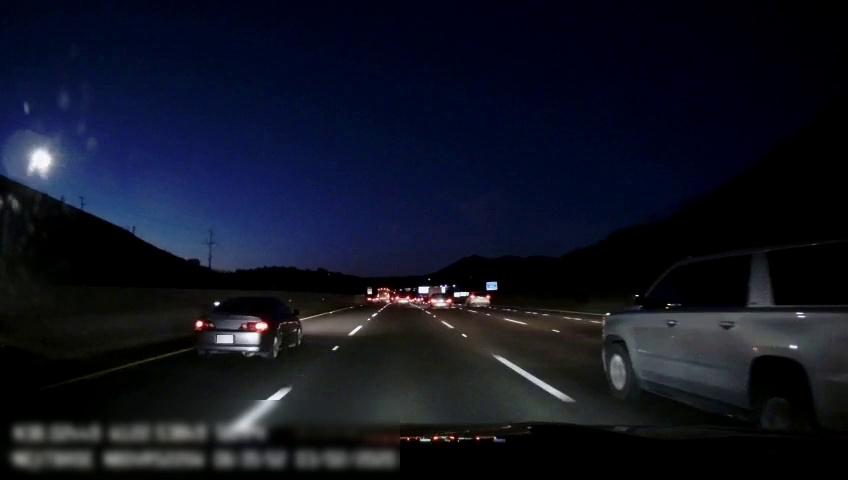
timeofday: Night
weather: Other
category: Drivable Space
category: Vehicles | Bus
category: Vehicles | Car
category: Vehicles | SUV
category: Vehicles | Car
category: Vehicles | Car
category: Vehicles | SUV
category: Vehicles | Car
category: Lanes | Alternate Lane
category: Lanes | Current Lane
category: Lanes | Current Lane
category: Lanes | Alternate Lane
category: Lanes | Alternate Lane
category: Lanes | Alternate Lane
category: Traffic | Signs
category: Traffic | Signs